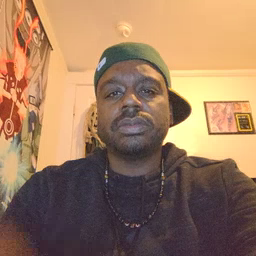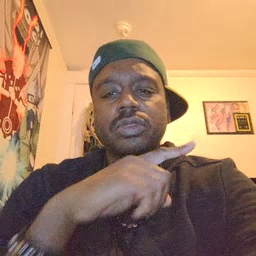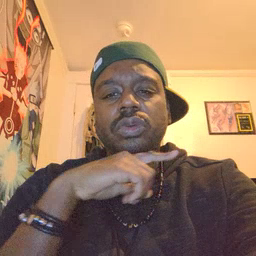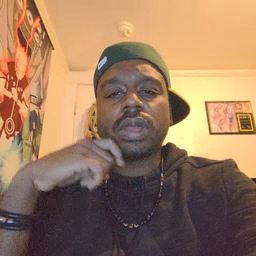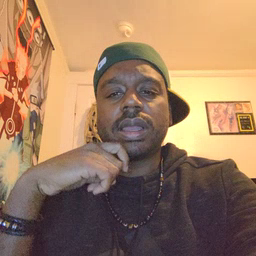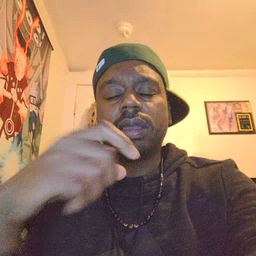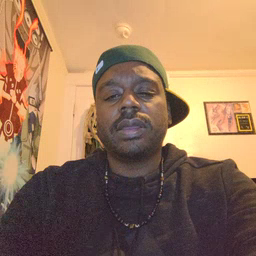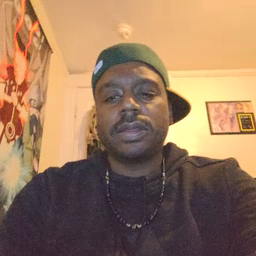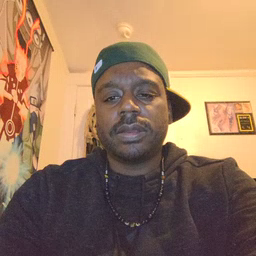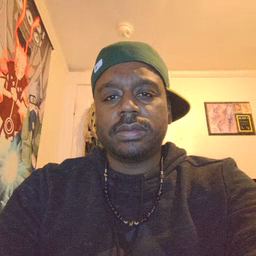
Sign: dry